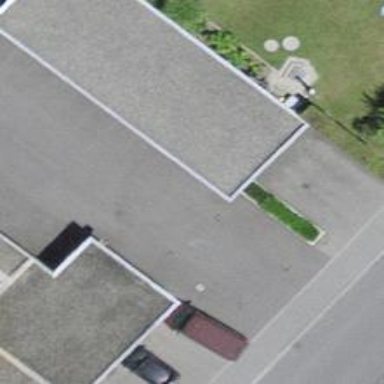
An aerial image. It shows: Garage.